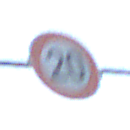
Verkehrszeichen: Geschwindigkeit20
Umgebung: Outdoor, Nature
Tageszeit: SunriseSunset
Wetter: Clear
Licht: Natural
Jahreszeit: NotSpecified
Kontrast: LowContrast